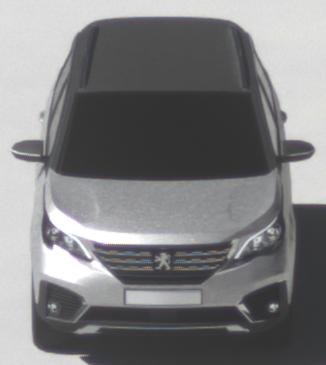
Make: Peugeot
Model: 5008 1.2 PureTech 130 Active
Detailed model: 5008 (II) (03/17 - 09/20)
Model produced from: 2017/03
Model produced until: 2018/07
Doors: 5
Color: white
Road condition: dry road
Daytime: midday
Contrast: high contrast